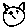
Label: cat